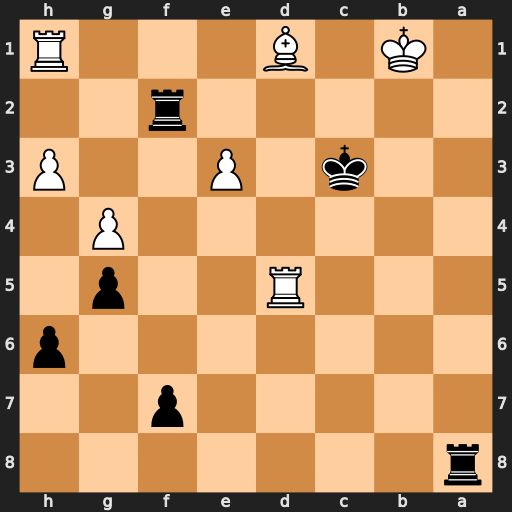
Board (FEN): r7/5p2/7p/3R2p1/6P1/2k1P2P/5r2/1K1B3R
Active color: b
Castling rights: -
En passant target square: -
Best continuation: Rb2+ Kc1 Ra1#